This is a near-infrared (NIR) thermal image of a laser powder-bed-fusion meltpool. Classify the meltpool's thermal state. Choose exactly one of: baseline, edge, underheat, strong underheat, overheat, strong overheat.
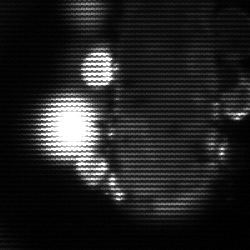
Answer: strong underheat